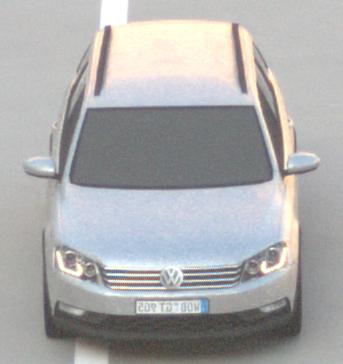
Make: VW
Model: Passat Alltrack 1.8 TSI
Detailed model: Passat (B7) Alltrack
Model produced from: 2012/03
Model produced until: 2013/06
Doors: 5
Color: white
Road condition: dry road
Daytime: sunrise or sunset
Contrast: low contrast